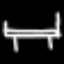
Label: bed